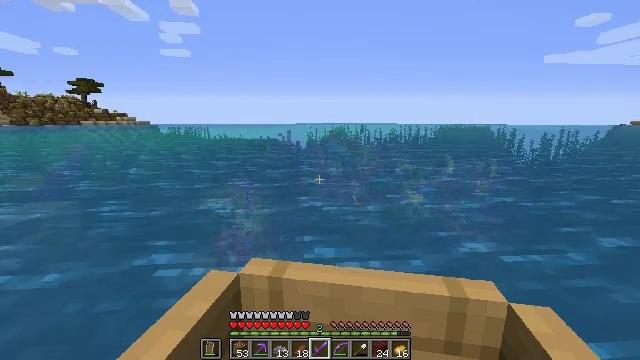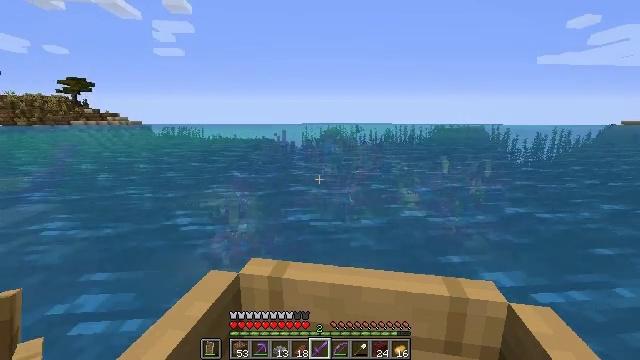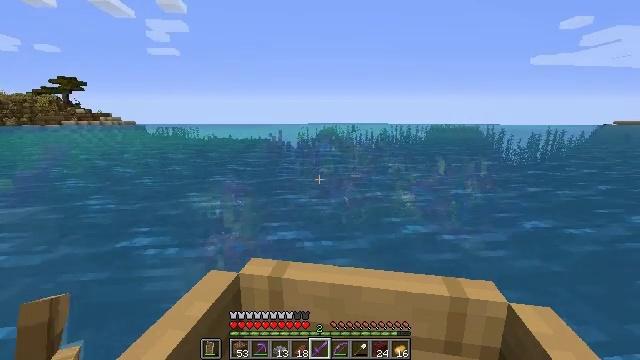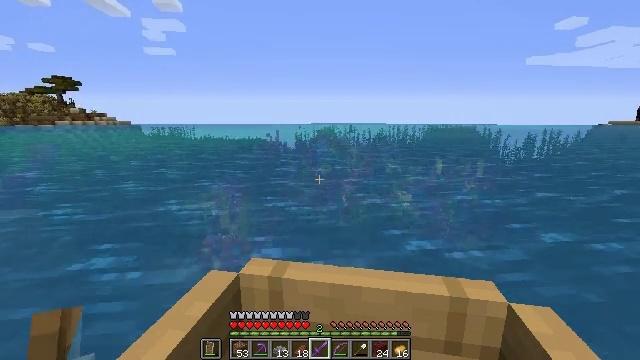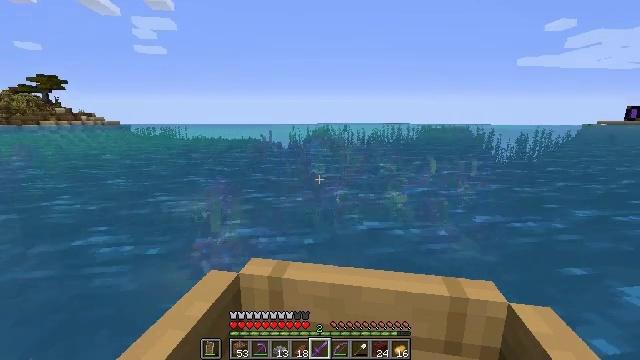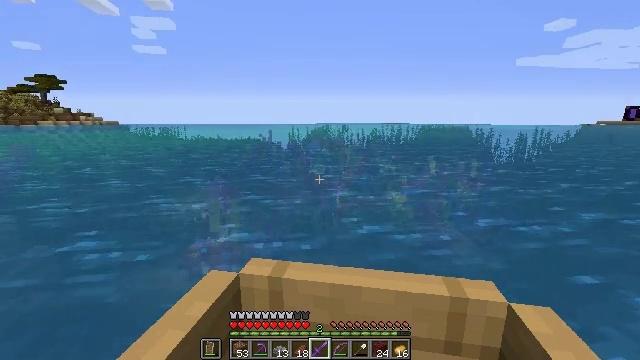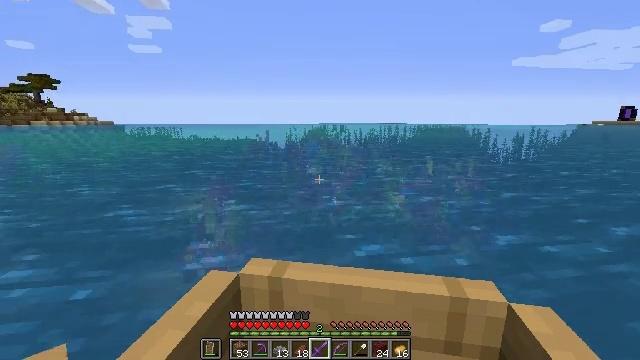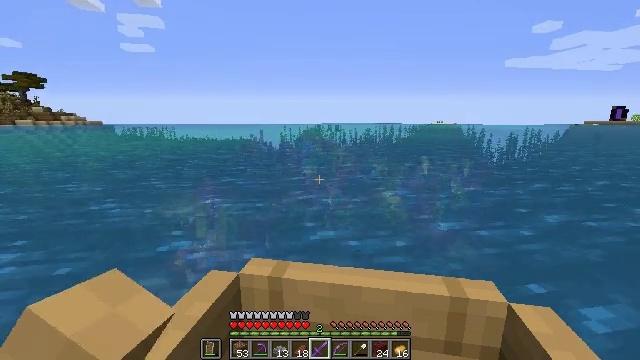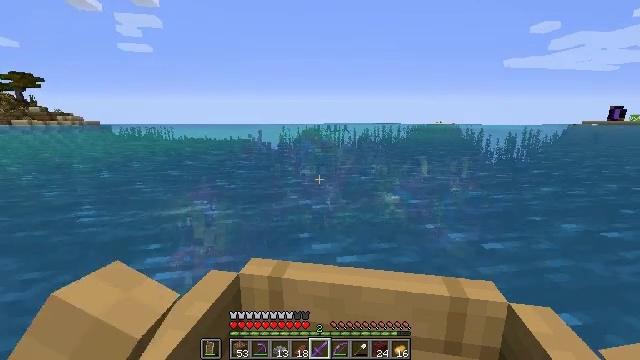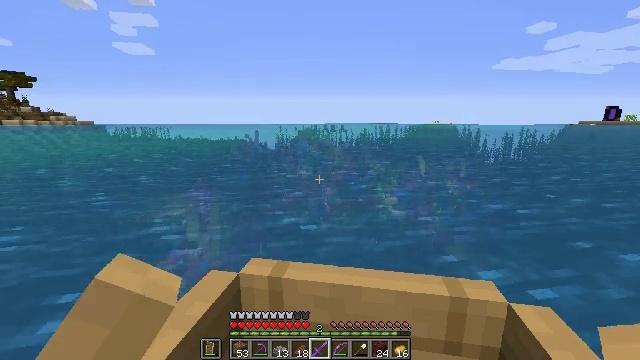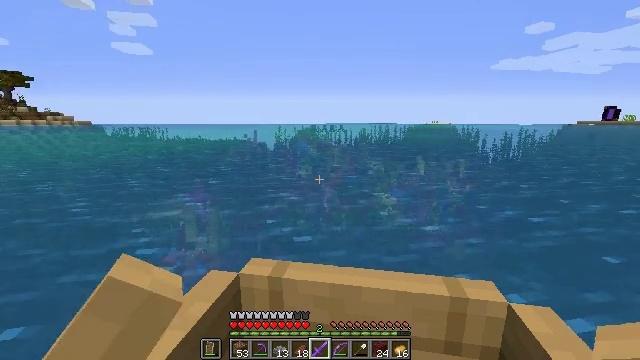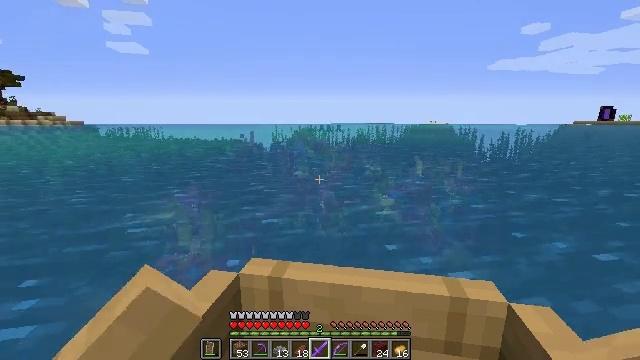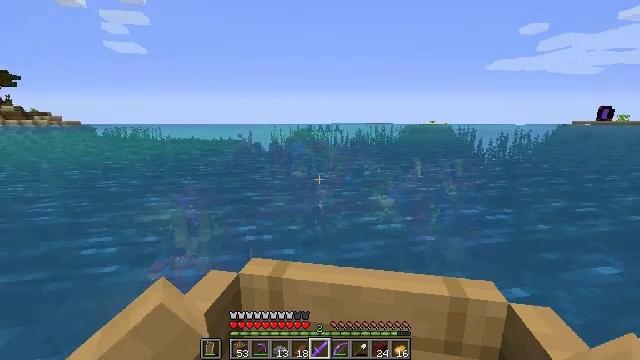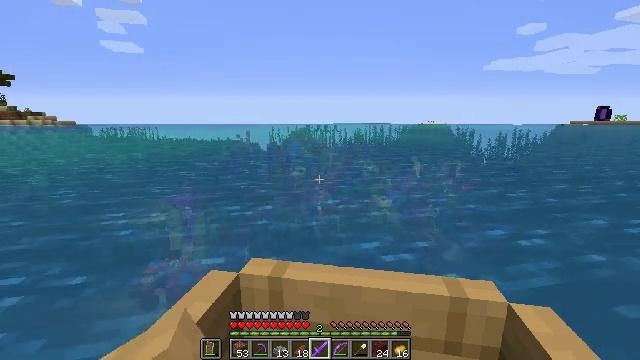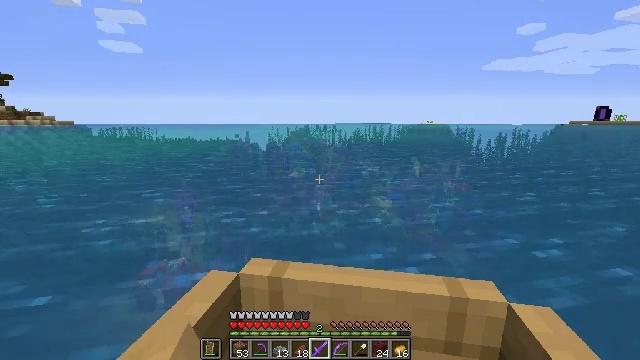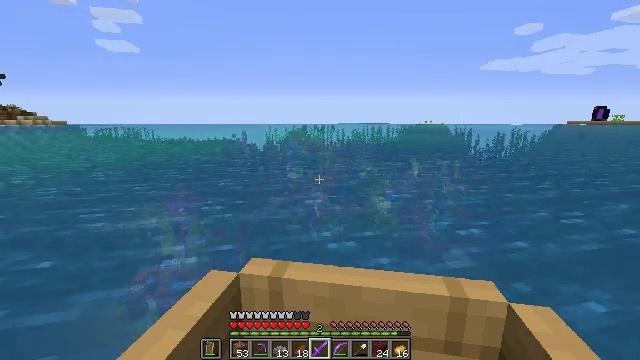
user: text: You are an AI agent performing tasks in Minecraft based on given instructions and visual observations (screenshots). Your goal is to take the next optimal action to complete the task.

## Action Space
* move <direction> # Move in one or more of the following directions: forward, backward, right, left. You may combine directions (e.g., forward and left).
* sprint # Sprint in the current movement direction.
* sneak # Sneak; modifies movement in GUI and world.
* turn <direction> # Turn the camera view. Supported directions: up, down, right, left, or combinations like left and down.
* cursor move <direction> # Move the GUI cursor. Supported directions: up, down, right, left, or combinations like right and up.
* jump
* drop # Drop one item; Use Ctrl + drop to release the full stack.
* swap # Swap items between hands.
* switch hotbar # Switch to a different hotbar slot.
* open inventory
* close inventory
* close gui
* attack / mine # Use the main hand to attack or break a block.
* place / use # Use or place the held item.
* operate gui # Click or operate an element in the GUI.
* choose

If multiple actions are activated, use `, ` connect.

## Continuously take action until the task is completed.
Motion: motion action
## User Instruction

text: mine block bubble coral block
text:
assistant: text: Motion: move forward
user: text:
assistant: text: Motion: move forward
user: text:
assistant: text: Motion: move forward
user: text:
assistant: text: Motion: move forward
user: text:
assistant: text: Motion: move forward
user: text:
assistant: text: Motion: move forward
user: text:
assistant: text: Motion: move forward
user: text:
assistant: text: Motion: move forward
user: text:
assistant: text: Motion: move forward
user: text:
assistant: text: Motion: move forward
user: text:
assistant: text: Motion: move forward
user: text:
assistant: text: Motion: move forward
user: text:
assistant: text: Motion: move forward
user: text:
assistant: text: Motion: move forward
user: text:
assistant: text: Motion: move forward
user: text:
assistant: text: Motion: move forward
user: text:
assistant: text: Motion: move forward
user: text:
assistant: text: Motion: move forward
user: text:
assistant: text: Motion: move forward
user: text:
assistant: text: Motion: move forward
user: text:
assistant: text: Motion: move forward
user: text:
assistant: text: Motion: move forward
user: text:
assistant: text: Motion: move forward
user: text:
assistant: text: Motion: move forward and move left
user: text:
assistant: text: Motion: move forward and move left
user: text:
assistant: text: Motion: move forward and move left
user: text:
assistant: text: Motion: move forward
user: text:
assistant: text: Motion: move forward
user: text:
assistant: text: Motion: move forward
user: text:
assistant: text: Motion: move forward